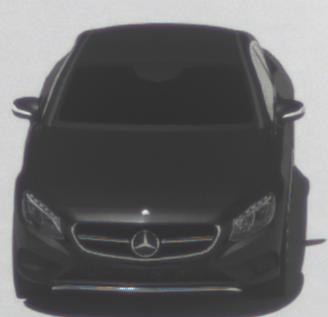
Make: Mercedes-Benz
Model: S 400 Coupé
Detailed model: S-Class (217) Coupé
Model produced from: 2015/10
Model produced until: 2017/09
Doors: 2
Color: black
Road condition: dry road
Daytime: midday
Contrast: high contrast